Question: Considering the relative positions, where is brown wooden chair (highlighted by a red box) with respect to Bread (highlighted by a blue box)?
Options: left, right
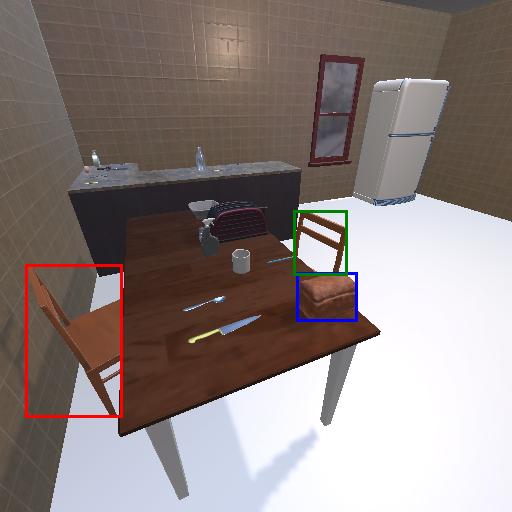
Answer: left